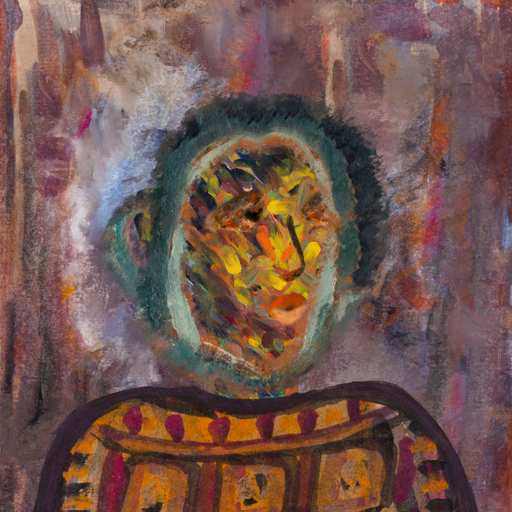
Background: Hypocrite, Head And Neck Side: An_Impression, Face Side: Gypsy_Queen, Bust: Doll, Hair Side: Boggyland, Head Accessory: Blank, Second Necklace: Blank, Necklace: Blank, Baby: Blank